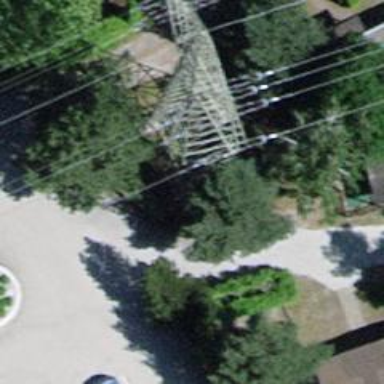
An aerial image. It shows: Power line is depicted.